Field crop: tomato
Growth stage: 1
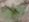
Species: solanum